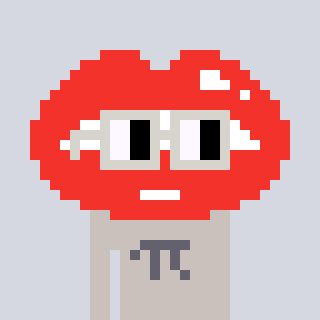
a pixel art character with square light gray glasses, a lips-shaped head and a foggrey-colored body on a cool background